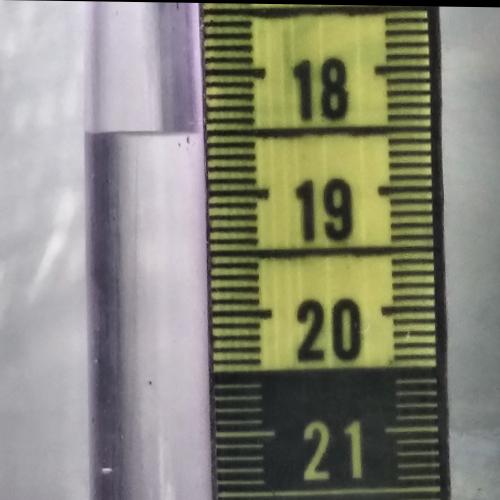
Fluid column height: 18.5 cm